Aerial crown-view tile of a tropical tree (Barro Colorado Island, Panama), acquired 20250217:
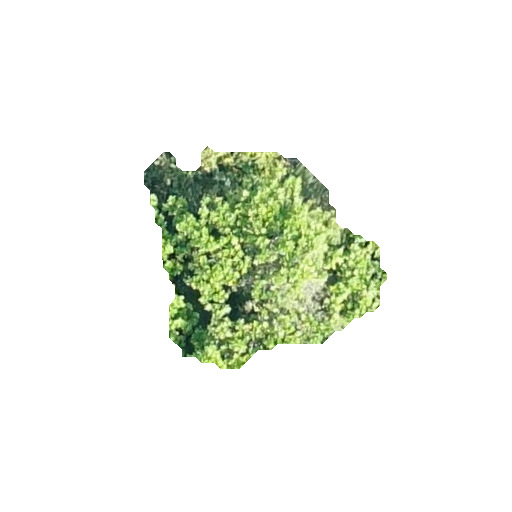
Species: Anacardium excelsum
GBIF accepted scientific name: Anacardium excelsum
Crown area: 53.64 m²